Question: I don't want to see any of this circles and numbers.

By the way, 'git.enabled', 'git.decorations.enabled', 'git.autoRepositoryDetection' are 'false'.
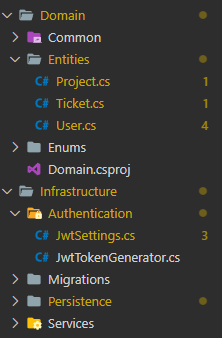
Answer: In addition to 'git.decorations.enabled', try setting 'explorer.decorations.badges' and 'explorer.decorations.colors' to 'false'.